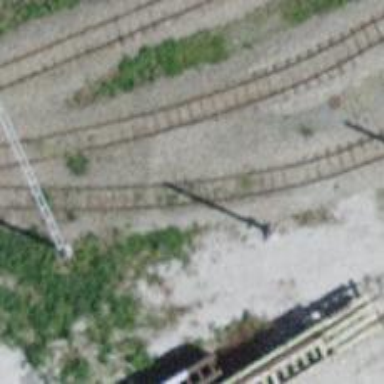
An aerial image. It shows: Narrow-gauge railway in service yard. The railway is electrified with contact line.